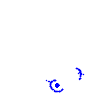
Particle: kaon